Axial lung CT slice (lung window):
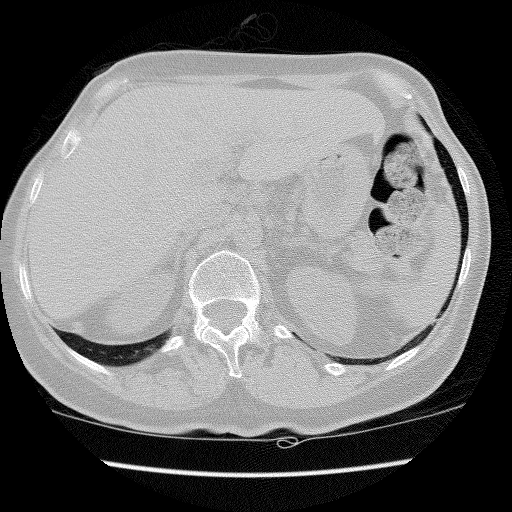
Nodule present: no